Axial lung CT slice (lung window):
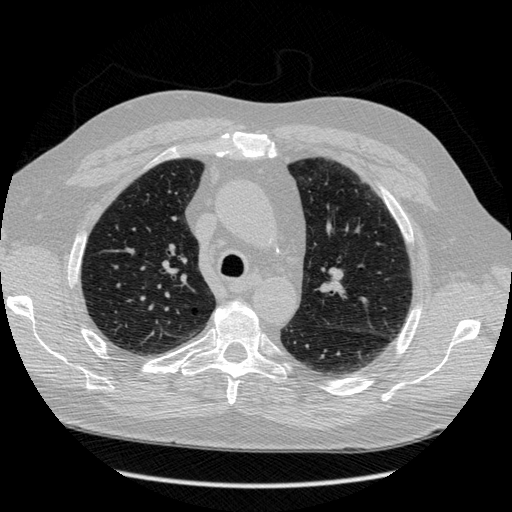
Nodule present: no